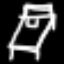
Label: bed